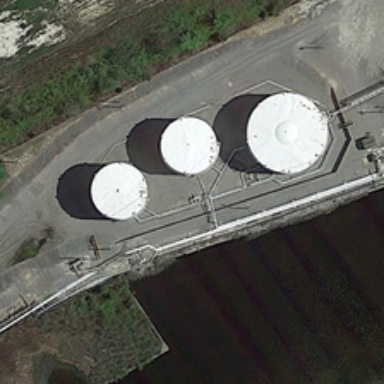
Three white storage tanks in different sizes are between a river and some sparse green trees .